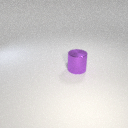
large purple metal cylinder